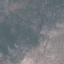
Land use / land cover: HerbaceousVegetation